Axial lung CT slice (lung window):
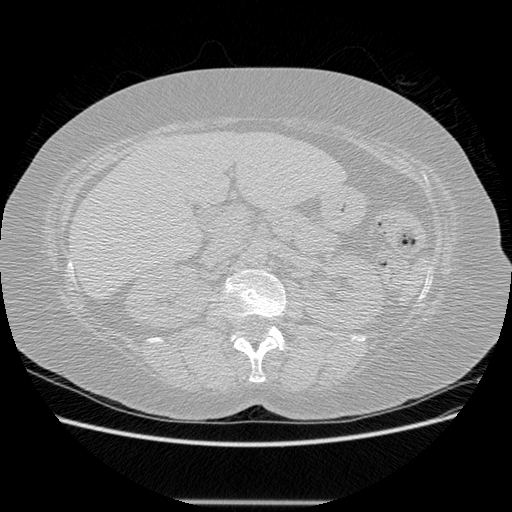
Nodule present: no